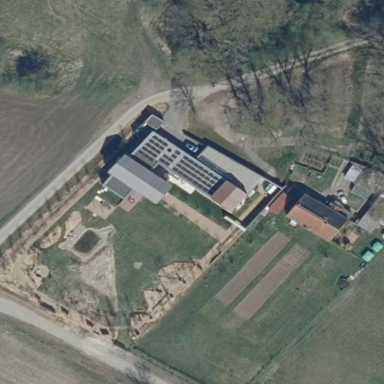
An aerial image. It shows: Farmyard area.